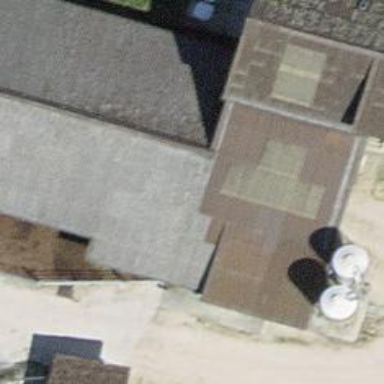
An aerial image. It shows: Farm building.